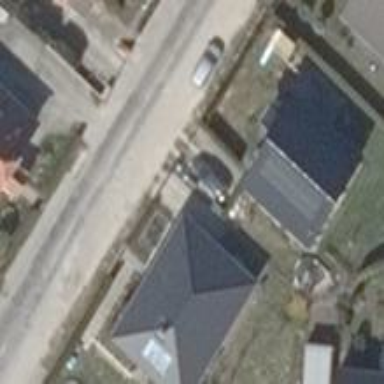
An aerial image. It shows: Detached building with hipped roof shape.